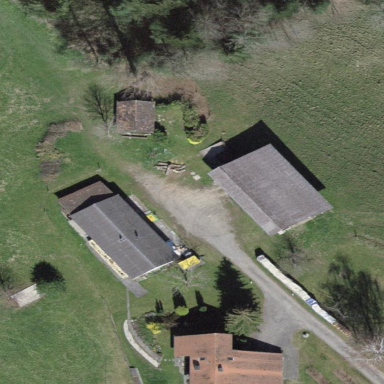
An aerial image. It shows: Farmyard area.